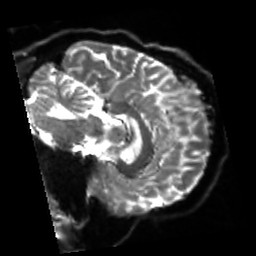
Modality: sbref
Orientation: sagittal
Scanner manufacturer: siemens
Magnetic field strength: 3 T
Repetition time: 4 s
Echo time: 0.0594 s